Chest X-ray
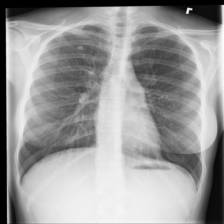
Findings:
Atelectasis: negative
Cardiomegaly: negative
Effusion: negative
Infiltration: negative
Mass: negative
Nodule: negative
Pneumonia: negative
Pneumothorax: negative
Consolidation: negative
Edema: negative
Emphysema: negative
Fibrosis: negative
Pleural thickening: negative
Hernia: negative